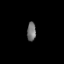
Tissue: prostate
Cell type: B cells
Senescence score: 0.7266
Nuclear area (px): 163
Mean DAPI intensity: 116.092